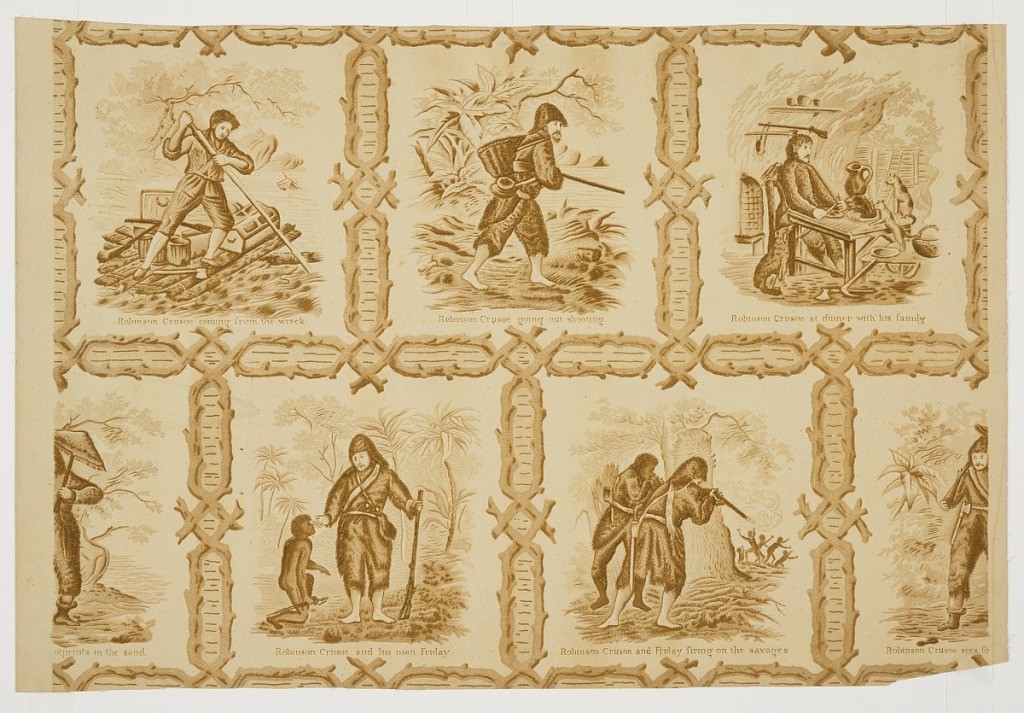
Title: Robinson Crusoe
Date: ca. 1875
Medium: Machine printed with engraved copper rollers
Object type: Sidewall
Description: Children's wallpaper depicting events from the story of Robinson Crusoe. A pattern of entwined branches forms a rustic framework around each of six different scenes, placed in an alternating position in horizontal rows. There is a caption below each scene. Margins at both sides. Intaglio printed in a monochromatic brown design on a light brown ground.